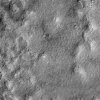
Atmospheric dust classification: not_dusty